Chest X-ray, AP view. Patient: 58 years old, sex F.
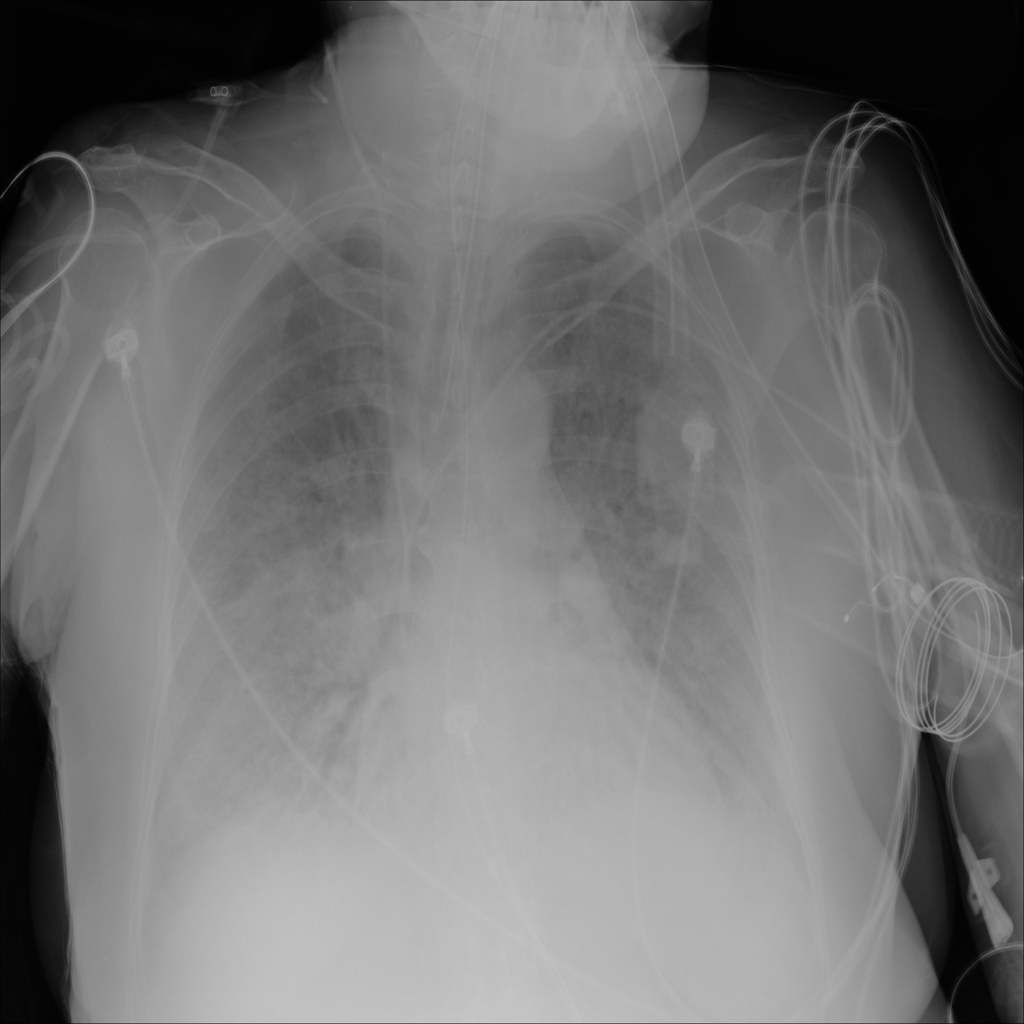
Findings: Consolidation